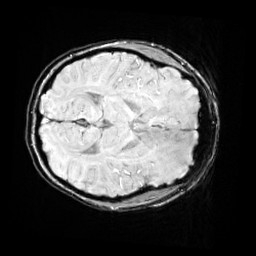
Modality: SWI
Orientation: axial
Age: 13
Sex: female
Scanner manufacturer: siemens
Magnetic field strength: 3 T
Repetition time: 0.027 s
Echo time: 0.02 s